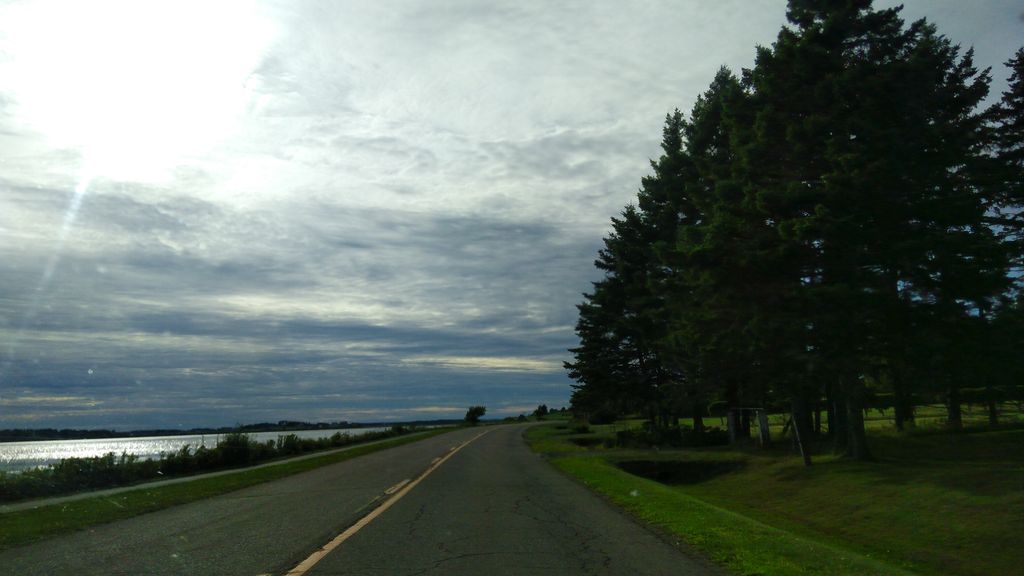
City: charlottetown